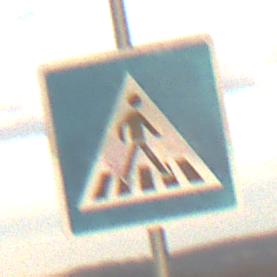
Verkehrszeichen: FussgaengerueberwegLinks
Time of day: SunriseSunset
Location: Outdoor (Nature)
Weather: PartlyCloudy
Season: NotSpecified
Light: Natural